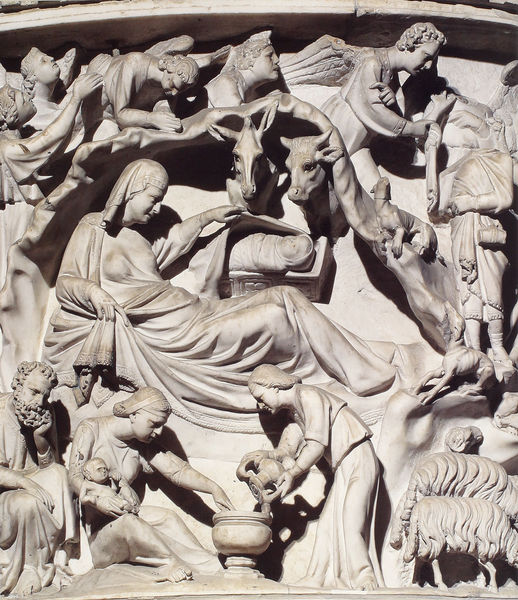
Titel: Kanzel
Künstler: Giovanni Pisano
Standort: Pisa, Dom (EU - I - Toskana)
Schlagwörter: gemälde, frauen, busen, frau, hund, tiere, stein, mutter, brunnen, esel, kinder, engel, krug, relief, brüste, kuh, rind, baby, weiblich, waschen, außen, lamm, jungfrau, kunst, singen, christus, jesus, heilige, hörner, maria, madonna, mutter gottes, schafe, ochse, josef, krippe, säugling, ochs, gottesmutter, heilige familie, jesuskind, mama, christuns, unsere liebe frau, heilige maria, kinf, engeln, wickelkind, madonna mit dem kind, r, kirppe, gottesgebärerin, maria von nazaret